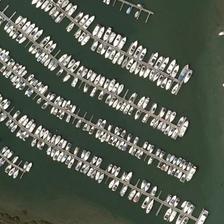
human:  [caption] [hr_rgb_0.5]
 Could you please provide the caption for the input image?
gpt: many types of boats are close to the port .

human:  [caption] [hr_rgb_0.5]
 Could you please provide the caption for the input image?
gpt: many yachts and boats are on the coast .

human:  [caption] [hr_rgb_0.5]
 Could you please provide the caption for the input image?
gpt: many boats are orderly in a port .